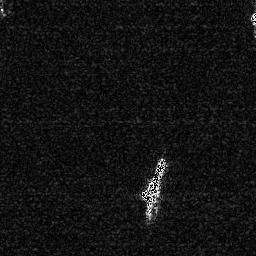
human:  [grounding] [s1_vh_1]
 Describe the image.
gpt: In the satellite image, there is  <ref>1 large ship </ref> <box>[[52, 60, 65, 83, 0]]</box> located at bottom.